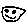
Label: smiley face